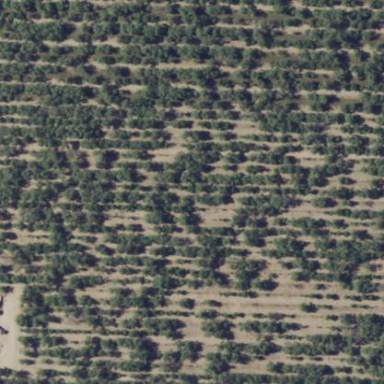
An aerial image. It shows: Orchard filled with almond trees.